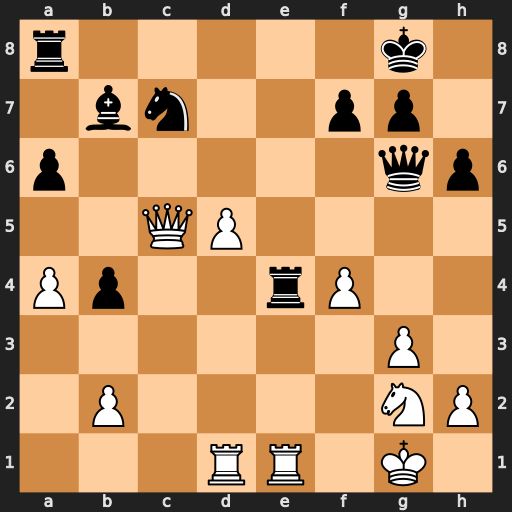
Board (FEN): r5k1/1bn2pp1/p5qp/2QP4/Pp2rP2/6P1/1P4NP/3RR1K1
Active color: w
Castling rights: -
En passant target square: -
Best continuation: Qxc7 Rxe1+ Nxe1